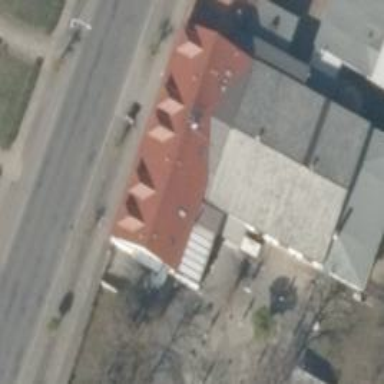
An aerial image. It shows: Restaurant located within hotel.